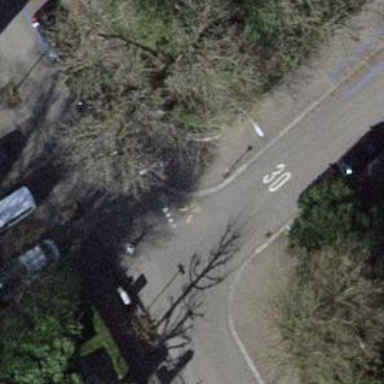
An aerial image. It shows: Kerb barrier.